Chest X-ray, PA view. Patient: 68 years old, sex F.
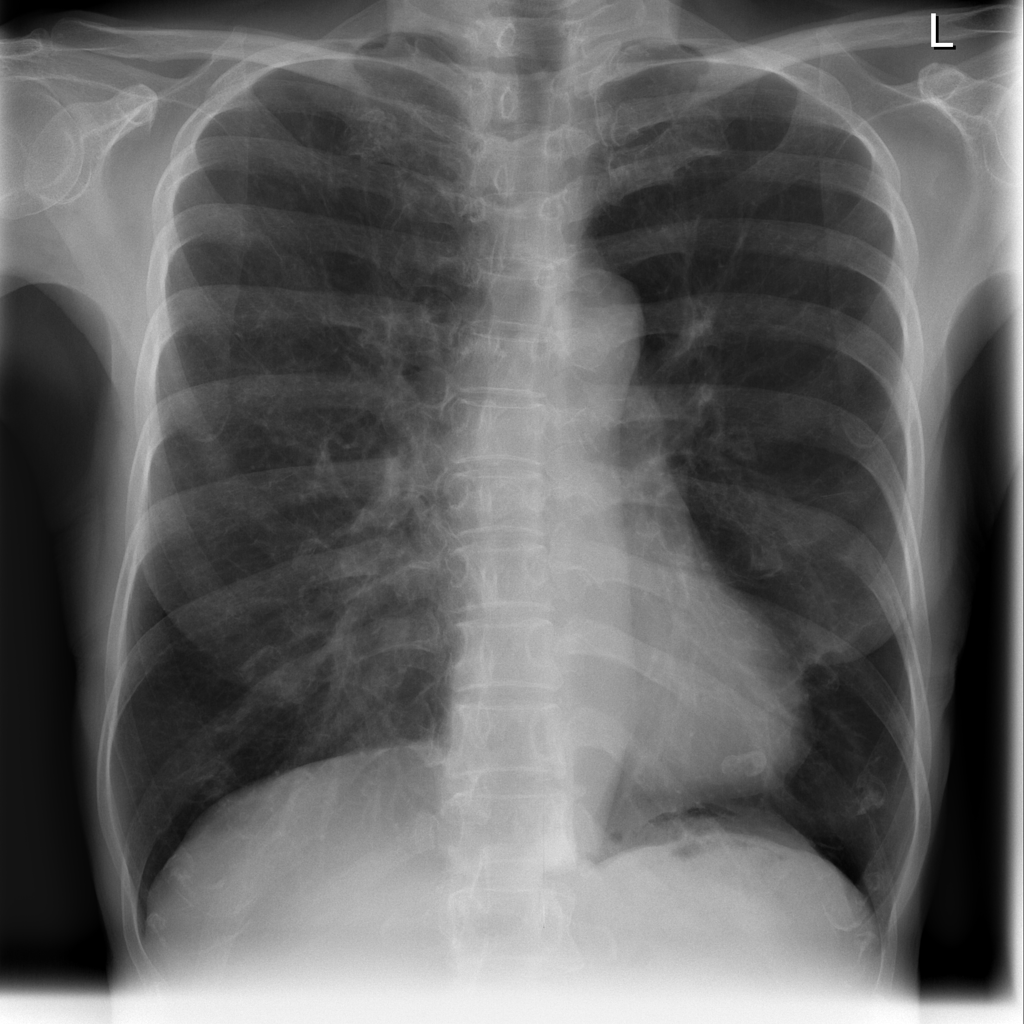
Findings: No Finding